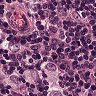
Metastatic tissue present: yes